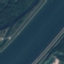
Land use / land cover class: River